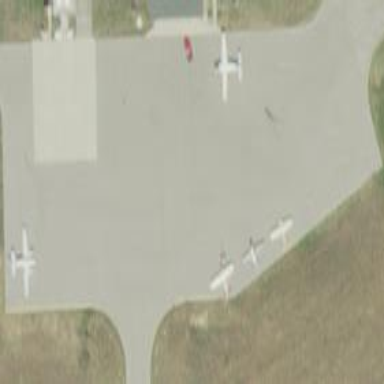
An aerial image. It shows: Apron at the airport.